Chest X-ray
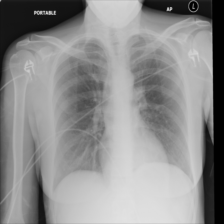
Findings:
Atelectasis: negative
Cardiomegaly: negative
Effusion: negative
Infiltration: positive
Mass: negative
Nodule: negative
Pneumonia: negative
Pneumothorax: positive
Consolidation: negative
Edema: negative
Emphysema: negative
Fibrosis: negative
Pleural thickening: negative
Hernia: negative